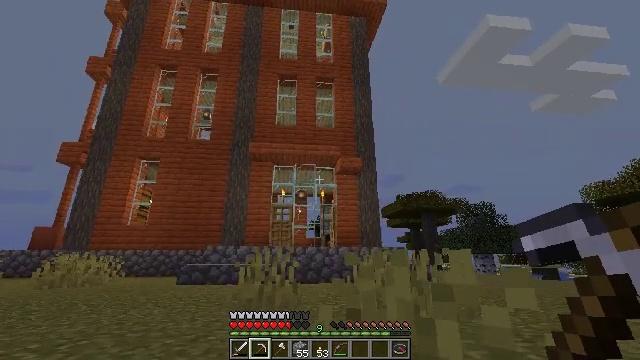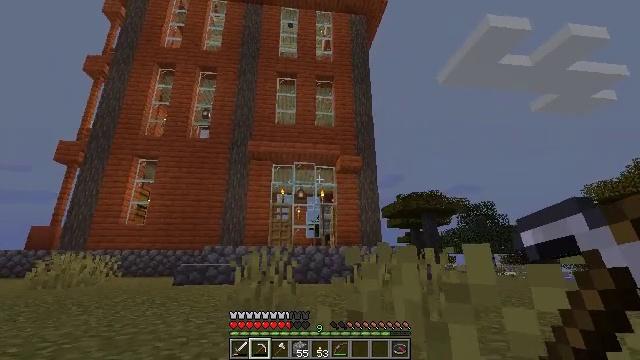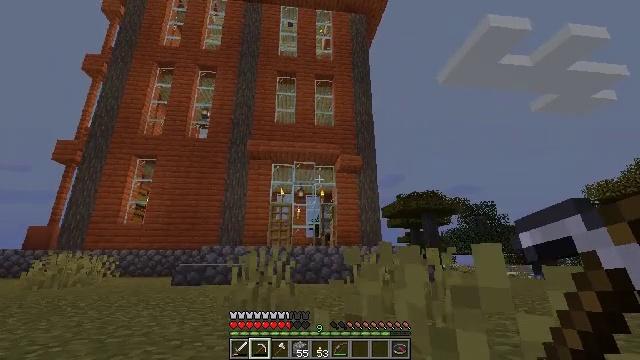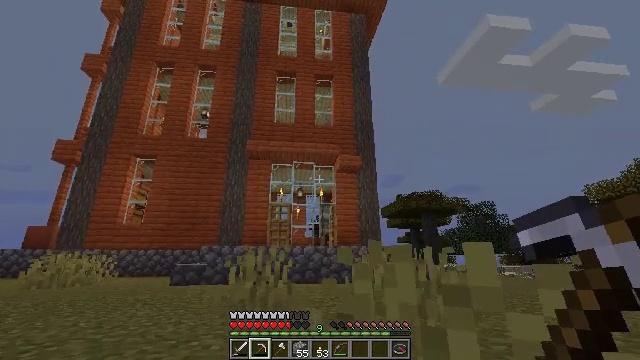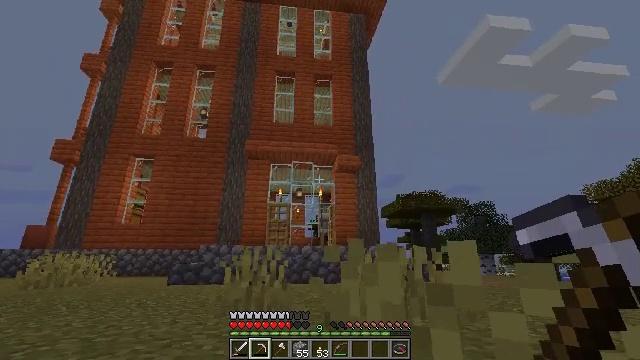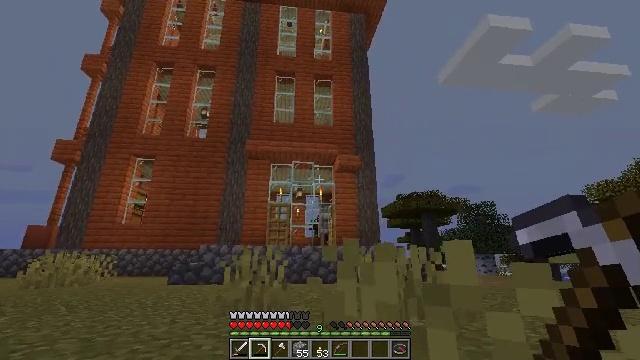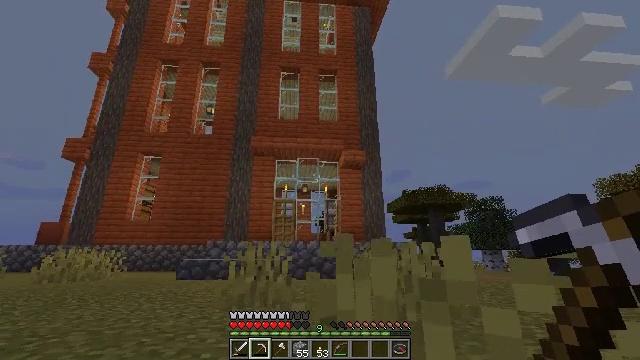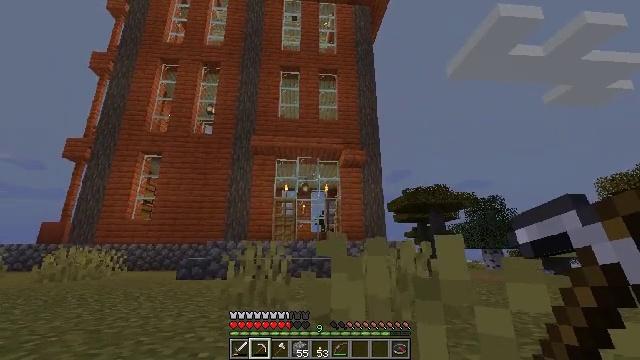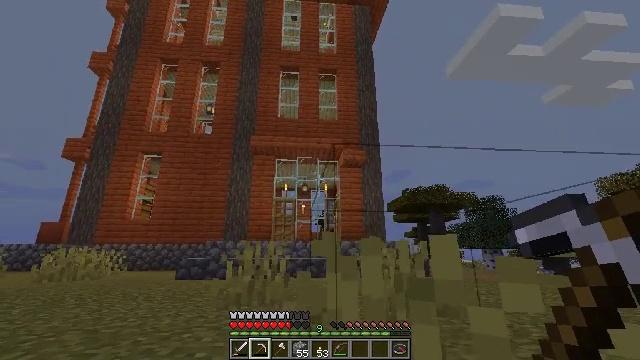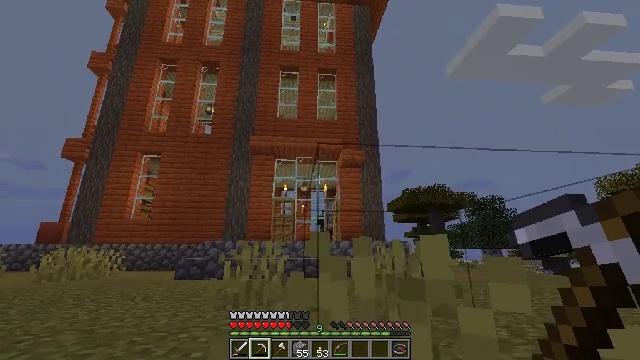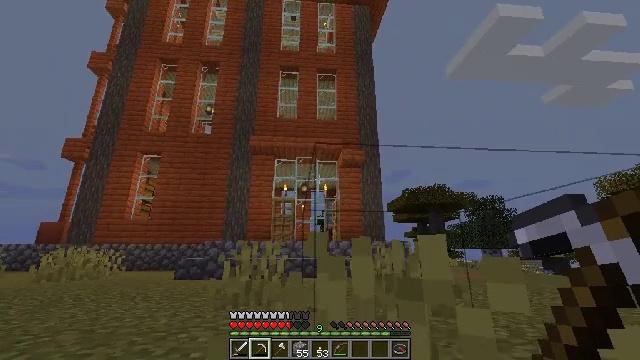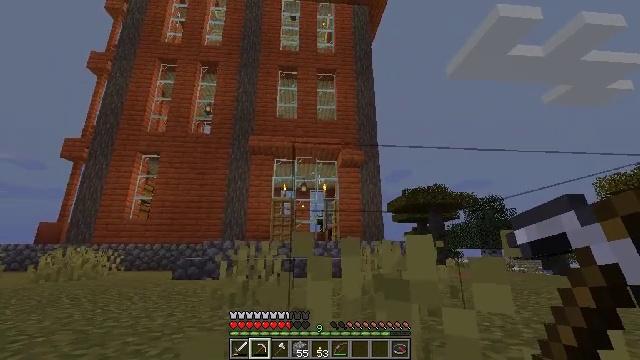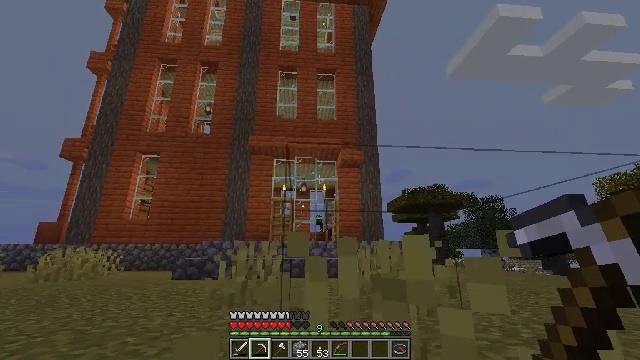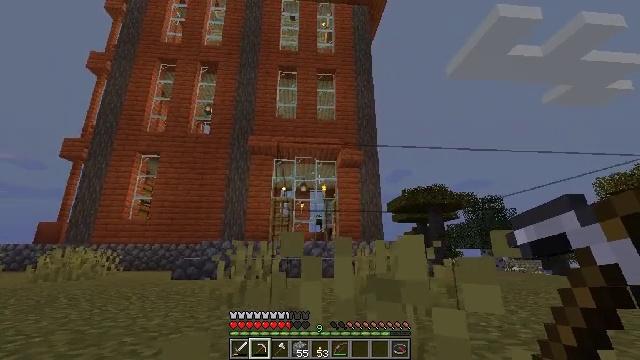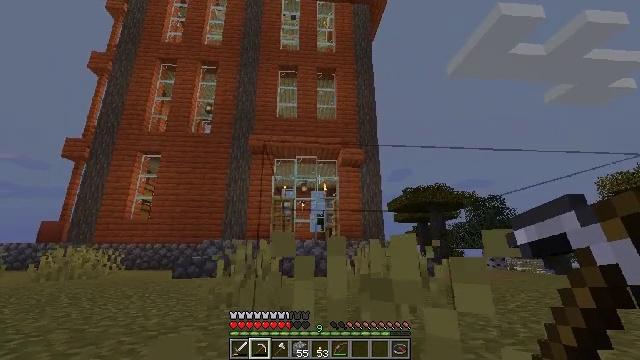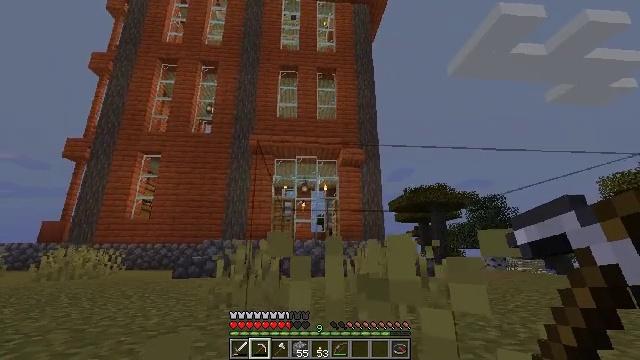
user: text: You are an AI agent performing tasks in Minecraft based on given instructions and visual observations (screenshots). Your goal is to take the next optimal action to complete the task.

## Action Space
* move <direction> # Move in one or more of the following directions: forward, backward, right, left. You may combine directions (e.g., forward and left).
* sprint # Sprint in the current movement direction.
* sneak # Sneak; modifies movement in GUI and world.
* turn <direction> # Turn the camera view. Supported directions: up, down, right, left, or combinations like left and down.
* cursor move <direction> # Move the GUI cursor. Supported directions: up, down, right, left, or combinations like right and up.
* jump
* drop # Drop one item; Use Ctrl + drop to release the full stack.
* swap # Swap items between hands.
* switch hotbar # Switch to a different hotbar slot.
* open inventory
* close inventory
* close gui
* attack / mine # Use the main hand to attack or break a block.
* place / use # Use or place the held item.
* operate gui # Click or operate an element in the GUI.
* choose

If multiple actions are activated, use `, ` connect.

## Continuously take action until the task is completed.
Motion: motion action
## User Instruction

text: Attack the acacia slab with your tool.
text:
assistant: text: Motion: move forward
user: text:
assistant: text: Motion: move forward
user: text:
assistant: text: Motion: move forward
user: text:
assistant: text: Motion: move forward
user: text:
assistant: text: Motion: move forward
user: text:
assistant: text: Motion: move forward, turn left
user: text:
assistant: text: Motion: move forward
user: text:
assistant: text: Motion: move forward
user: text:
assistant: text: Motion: move forward
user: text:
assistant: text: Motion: move forward
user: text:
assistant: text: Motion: move forward
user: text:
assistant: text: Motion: move forward
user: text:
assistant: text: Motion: move forward
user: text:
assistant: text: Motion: move forward
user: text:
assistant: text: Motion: move forward
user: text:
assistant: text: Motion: move forward, jump
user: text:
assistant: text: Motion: move forward, jump
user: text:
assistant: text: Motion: move forward, jump
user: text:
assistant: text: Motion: move forward
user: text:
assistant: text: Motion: move forward
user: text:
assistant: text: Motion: move forward
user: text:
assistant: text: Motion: move forward
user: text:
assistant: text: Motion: move forward
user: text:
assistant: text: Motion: move forward
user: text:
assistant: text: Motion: move forward
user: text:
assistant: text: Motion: move forward
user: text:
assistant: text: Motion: move forward
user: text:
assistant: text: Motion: move forward, turn left
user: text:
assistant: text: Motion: move forward
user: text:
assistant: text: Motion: move forward